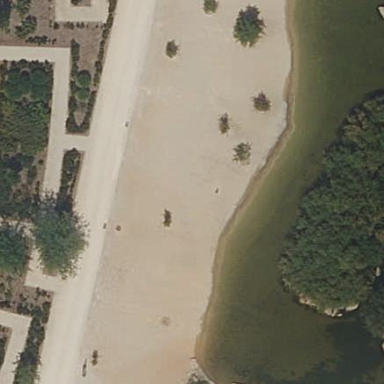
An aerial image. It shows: Beautiful beach with natural surroundings.